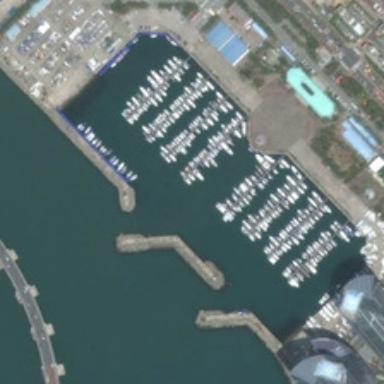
Many boats are in a port near some buildings .